Field crop: maize
Growth stage: 2
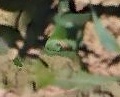
Species: maize